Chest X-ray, PA view. Patient: 64 years old, sex M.
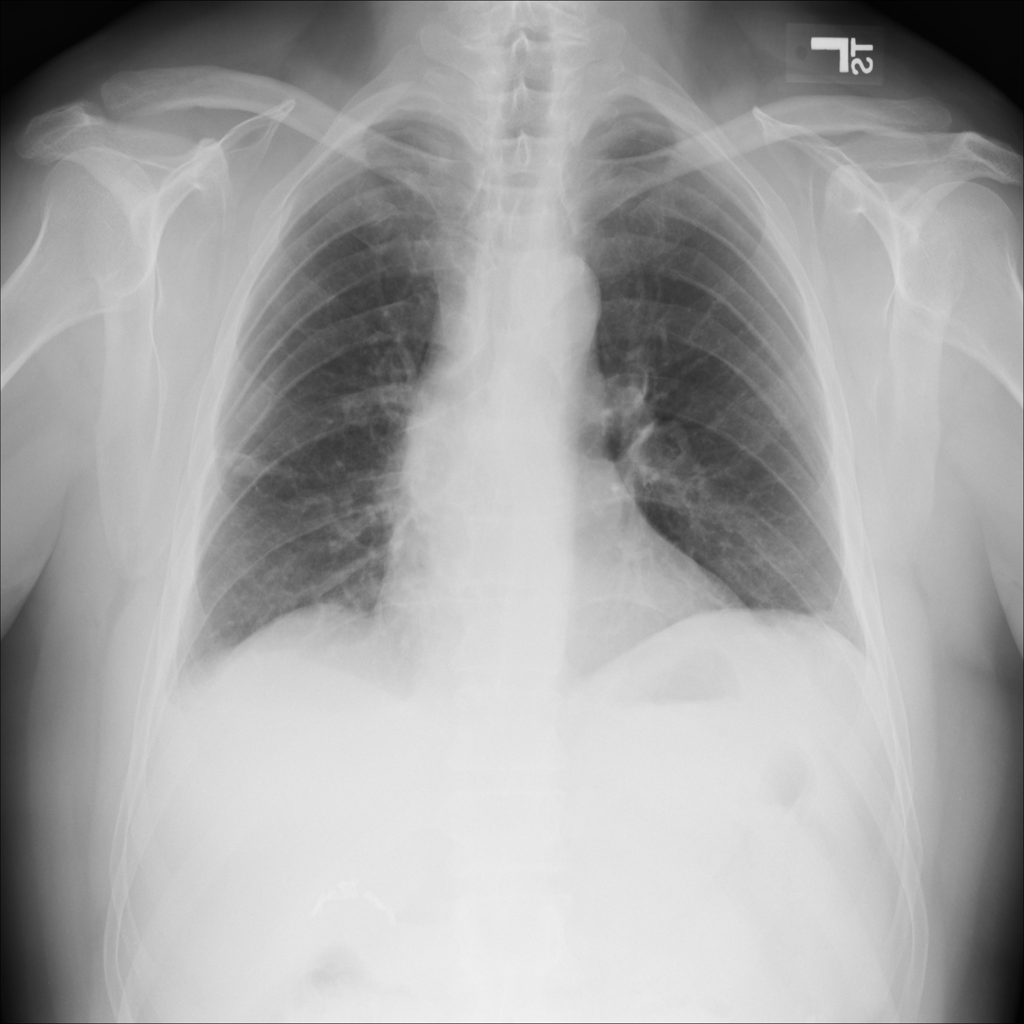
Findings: Mass, Pleural_Thickening